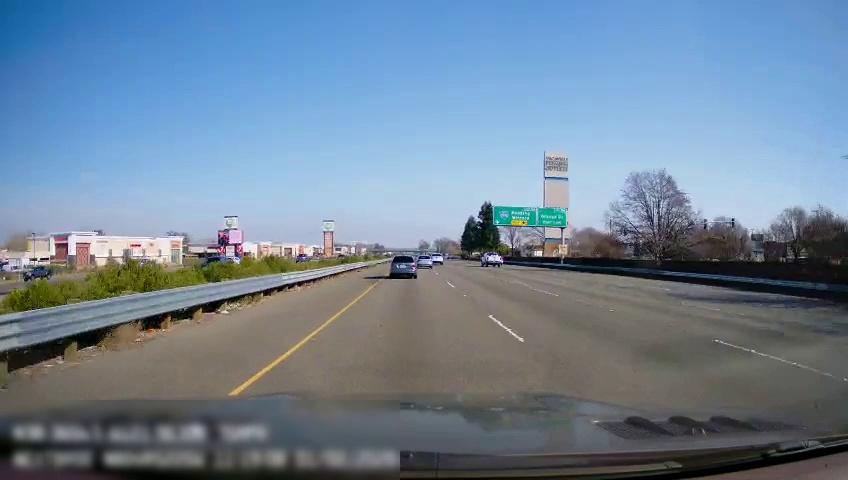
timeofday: Day
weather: Sunny
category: Drivable Space
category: Drivable Space
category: Vehicles | Car
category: Vehicles | Truck
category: Vehicles | SUV
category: Vehicles | Truck
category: Vehicles | SUV
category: Vehicles | Car
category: Vehicles | Truck
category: Lanes | Current Lane
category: Lanes | Current Lane
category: Lanes | Alternate Lane
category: Lanes | Alternate Lane
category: Traffic | Lights
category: Traffic | Lights
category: Traffic | Signs
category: Traffic | Lights
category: Traffic | Lights